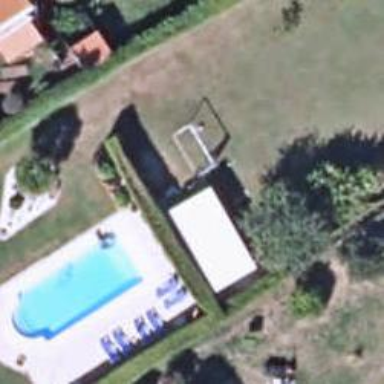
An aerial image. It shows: Swimming pool located in leisure land.